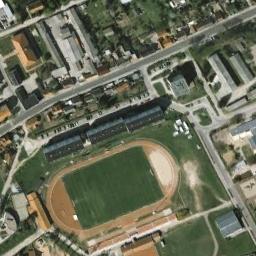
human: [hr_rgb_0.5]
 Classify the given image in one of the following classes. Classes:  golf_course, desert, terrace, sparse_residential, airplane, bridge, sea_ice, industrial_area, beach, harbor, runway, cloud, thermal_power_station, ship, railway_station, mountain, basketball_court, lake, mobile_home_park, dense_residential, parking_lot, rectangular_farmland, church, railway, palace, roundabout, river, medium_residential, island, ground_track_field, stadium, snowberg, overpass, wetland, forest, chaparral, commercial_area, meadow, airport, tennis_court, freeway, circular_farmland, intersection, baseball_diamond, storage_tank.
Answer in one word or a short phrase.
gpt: ground_track_field